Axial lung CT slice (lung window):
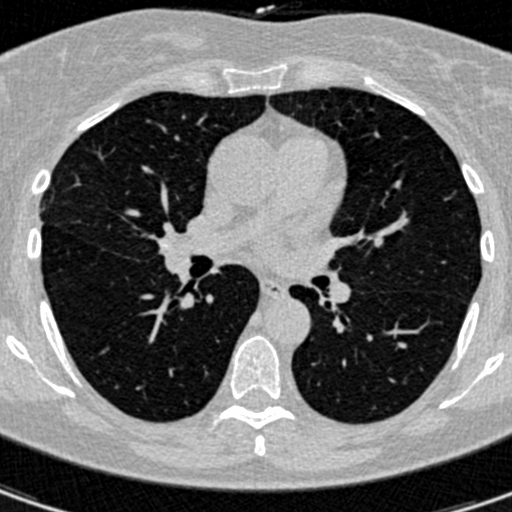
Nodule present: no